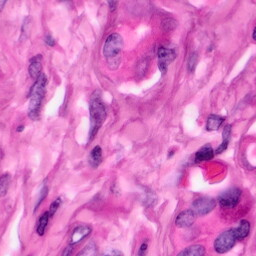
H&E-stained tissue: Pancreatic